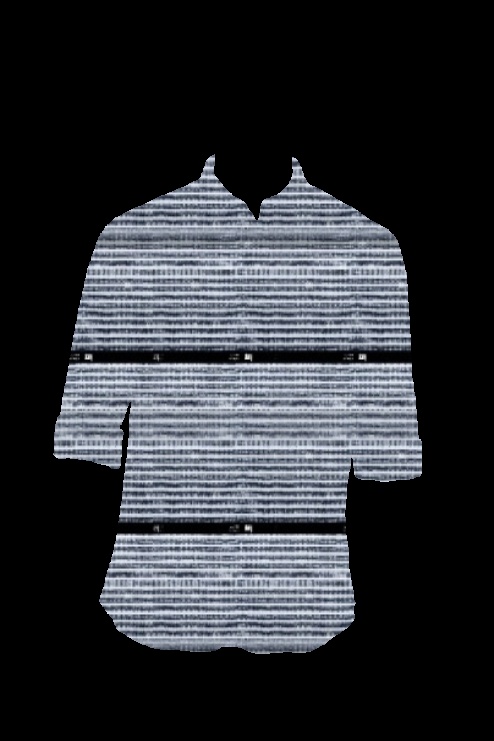
black white striped tee